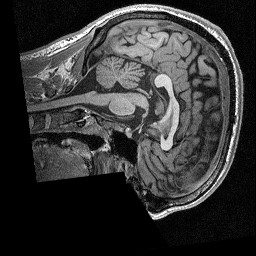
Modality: T1w
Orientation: sagittal
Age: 29
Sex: male
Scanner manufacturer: siemens
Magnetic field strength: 3 T
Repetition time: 2.3 s
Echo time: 0.00298 s